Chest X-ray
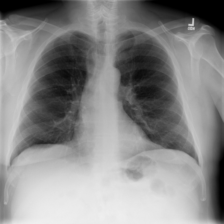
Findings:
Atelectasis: negative
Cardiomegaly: negative
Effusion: negative
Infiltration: negative
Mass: negative
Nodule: negative
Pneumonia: negative
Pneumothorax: negative
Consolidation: negative
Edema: negative
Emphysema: negative
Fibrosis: negative
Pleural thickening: negative
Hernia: negative